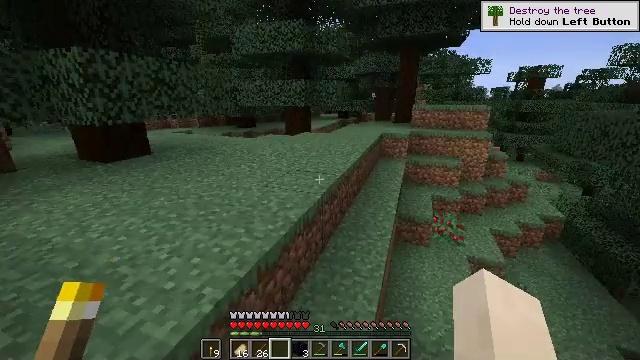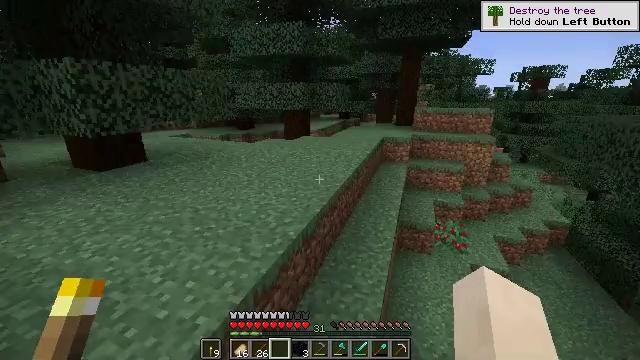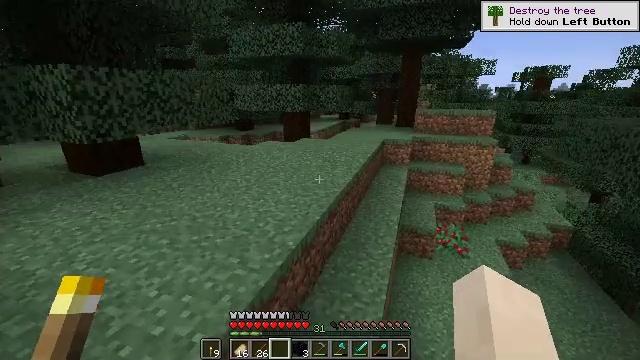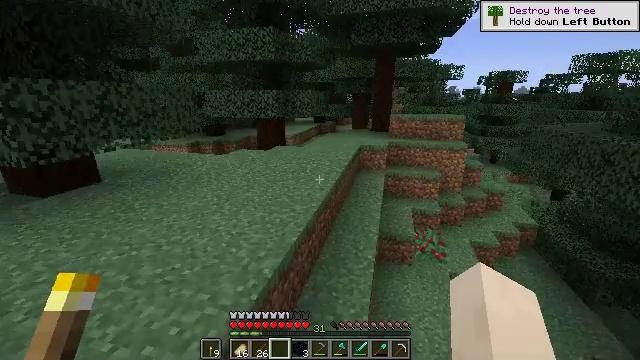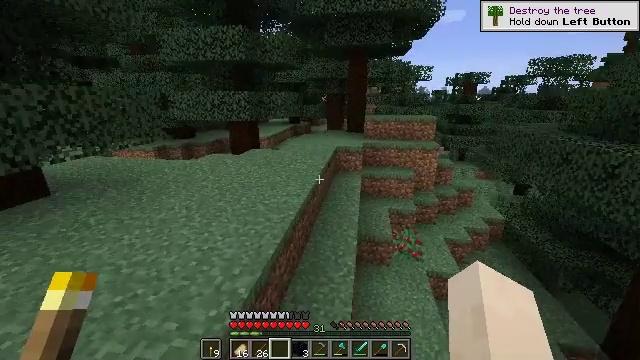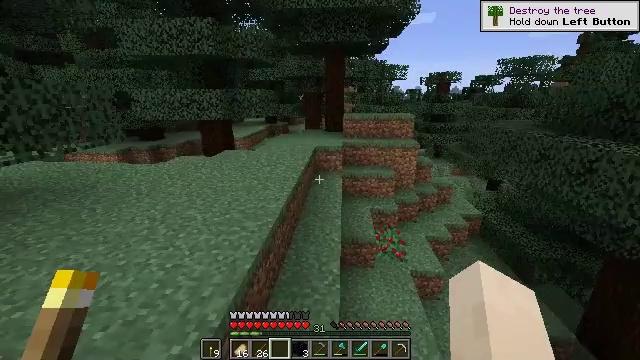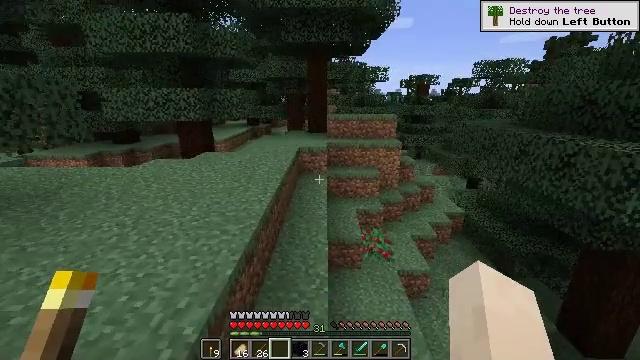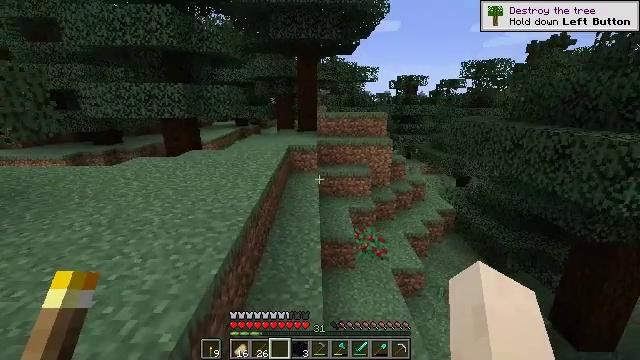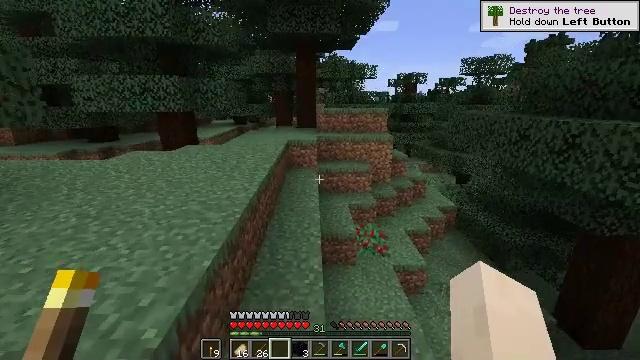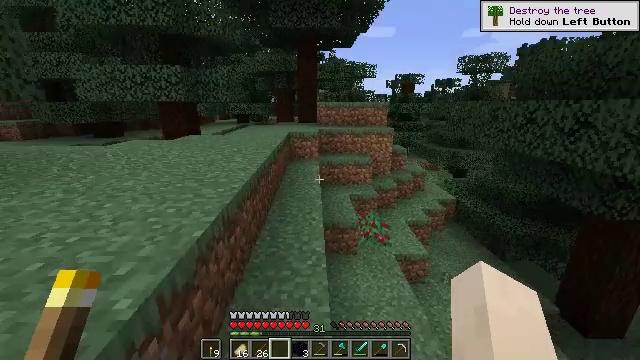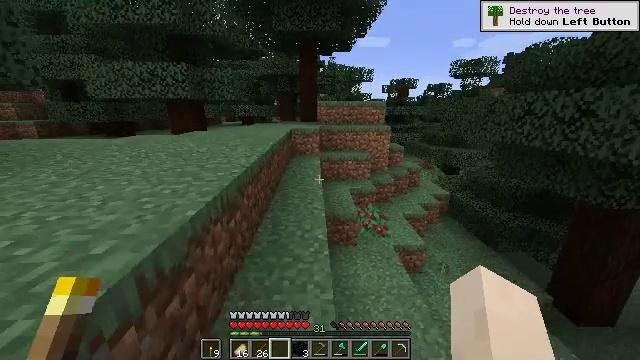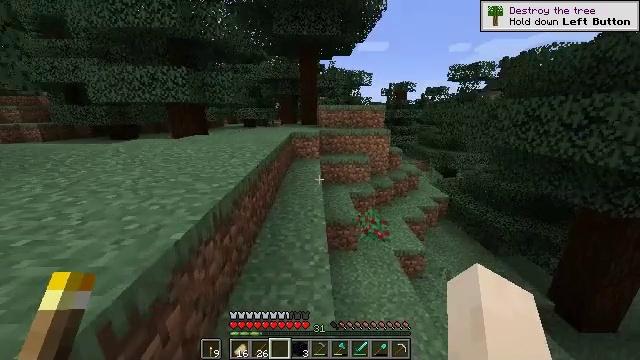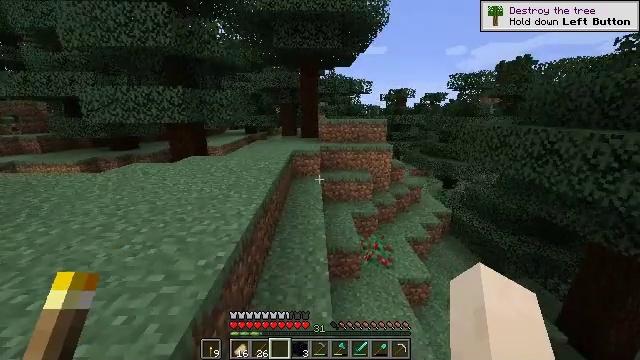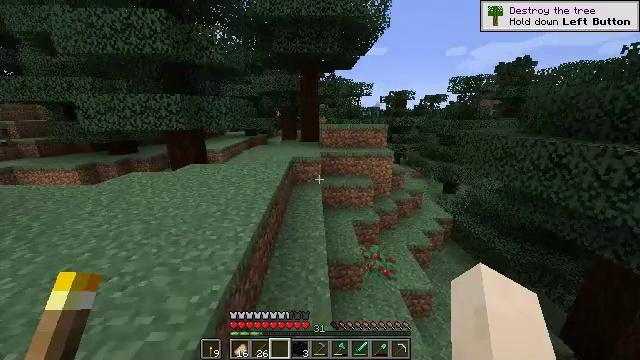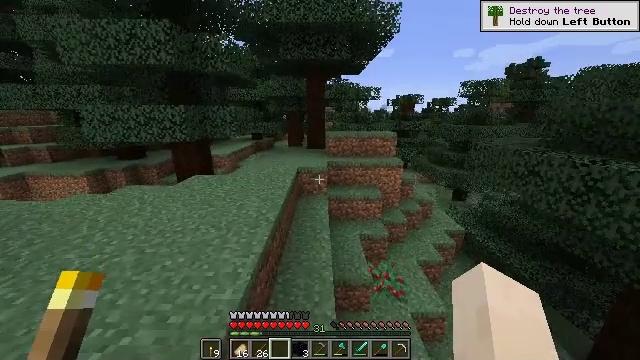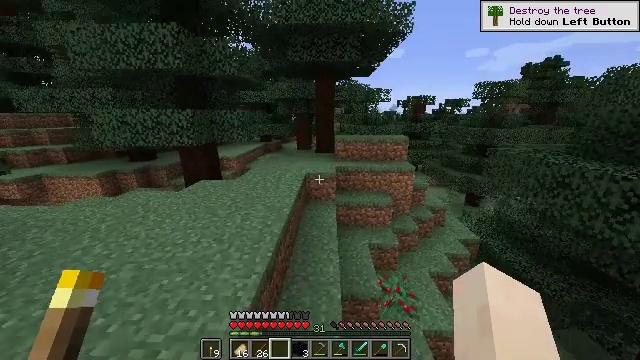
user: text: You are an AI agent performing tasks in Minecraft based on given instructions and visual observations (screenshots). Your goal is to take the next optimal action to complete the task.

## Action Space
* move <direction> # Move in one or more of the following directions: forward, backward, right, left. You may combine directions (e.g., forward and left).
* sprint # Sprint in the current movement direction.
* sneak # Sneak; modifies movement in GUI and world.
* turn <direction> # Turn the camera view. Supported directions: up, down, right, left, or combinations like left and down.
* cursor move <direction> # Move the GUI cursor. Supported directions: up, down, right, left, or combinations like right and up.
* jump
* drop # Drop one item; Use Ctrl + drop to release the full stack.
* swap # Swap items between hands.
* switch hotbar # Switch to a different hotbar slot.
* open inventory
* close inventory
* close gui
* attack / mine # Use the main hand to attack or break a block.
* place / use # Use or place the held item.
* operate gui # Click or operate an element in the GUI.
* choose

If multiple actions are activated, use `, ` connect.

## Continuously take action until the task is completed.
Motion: motion action
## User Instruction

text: Break the large fern to clear the space.
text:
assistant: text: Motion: move forward, jump
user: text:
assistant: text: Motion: move forward, jump
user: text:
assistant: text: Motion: move forward, turn right, jump
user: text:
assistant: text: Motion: move forward, turn right, jump
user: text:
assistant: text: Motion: move forward, turn right, jump
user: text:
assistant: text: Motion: move forward, turn right, jump
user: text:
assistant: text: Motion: move forward, turn right, jump
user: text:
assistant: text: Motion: move forward, sprint, jump
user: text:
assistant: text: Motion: move forward, sprint, jump
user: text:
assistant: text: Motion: move forward, sprint, jump
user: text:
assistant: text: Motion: move forward, sprint, jump
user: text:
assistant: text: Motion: move forward, jump
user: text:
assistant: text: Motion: move forward, jump
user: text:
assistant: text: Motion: move forward, turn left, jump
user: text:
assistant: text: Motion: move forward, turn left, jump
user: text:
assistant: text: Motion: move forward, jump
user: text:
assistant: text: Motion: move forward, jump
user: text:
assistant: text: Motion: move forward, jump
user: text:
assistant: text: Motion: move forward, jump
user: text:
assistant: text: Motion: move forward, jump
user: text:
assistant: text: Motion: move forward, turn right, jump
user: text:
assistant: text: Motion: move forward, turn right, jump
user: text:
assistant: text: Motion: move forward, turn right, jump
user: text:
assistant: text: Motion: move forward, sprint, turn right, jump
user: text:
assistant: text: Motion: move forward, sprint, turn right, jump
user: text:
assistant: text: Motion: move forward, sprint, turn right, jump
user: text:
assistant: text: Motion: move forward, sprint, turn right, jump
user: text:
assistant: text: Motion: move forward, sprint, turn right and up, jump
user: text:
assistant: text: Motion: move forward, turn right and up, jump
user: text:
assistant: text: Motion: move forward, turn right and up, jump